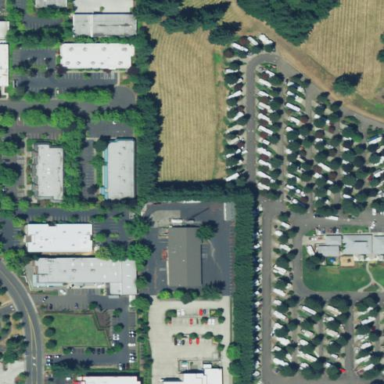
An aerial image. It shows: Caravan site for tourism.